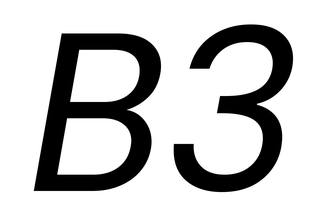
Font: Poppins-Italic